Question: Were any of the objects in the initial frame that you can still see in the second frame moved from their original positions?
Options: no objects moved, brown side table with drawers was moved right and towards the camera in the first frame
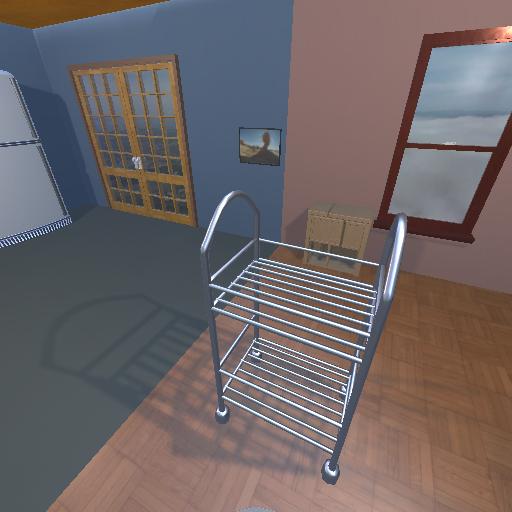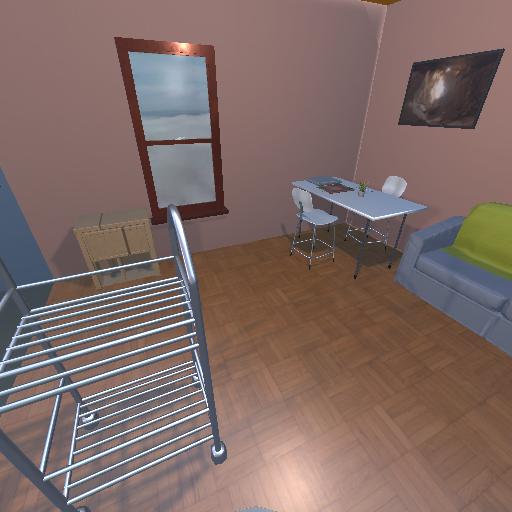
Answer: no objects moved